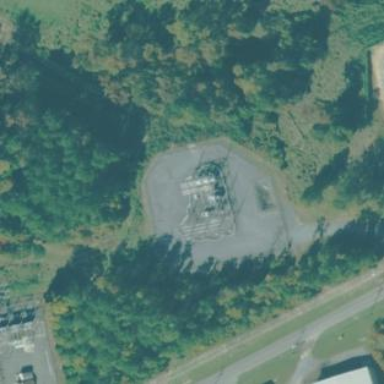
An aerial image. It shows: Distribution substation surrounded by fence.